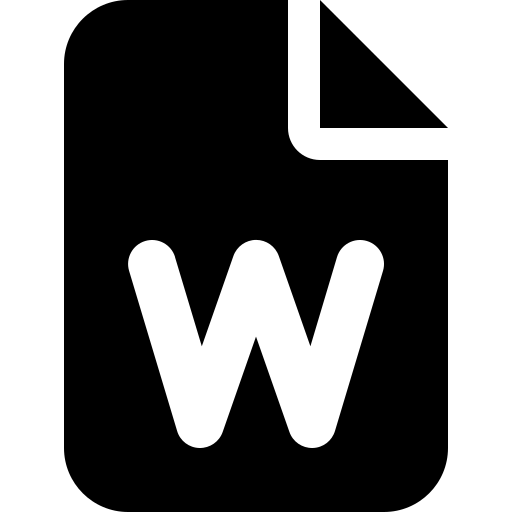
Tags: icon, FontAwesome, fa-icon, solid, file, word